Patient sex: F
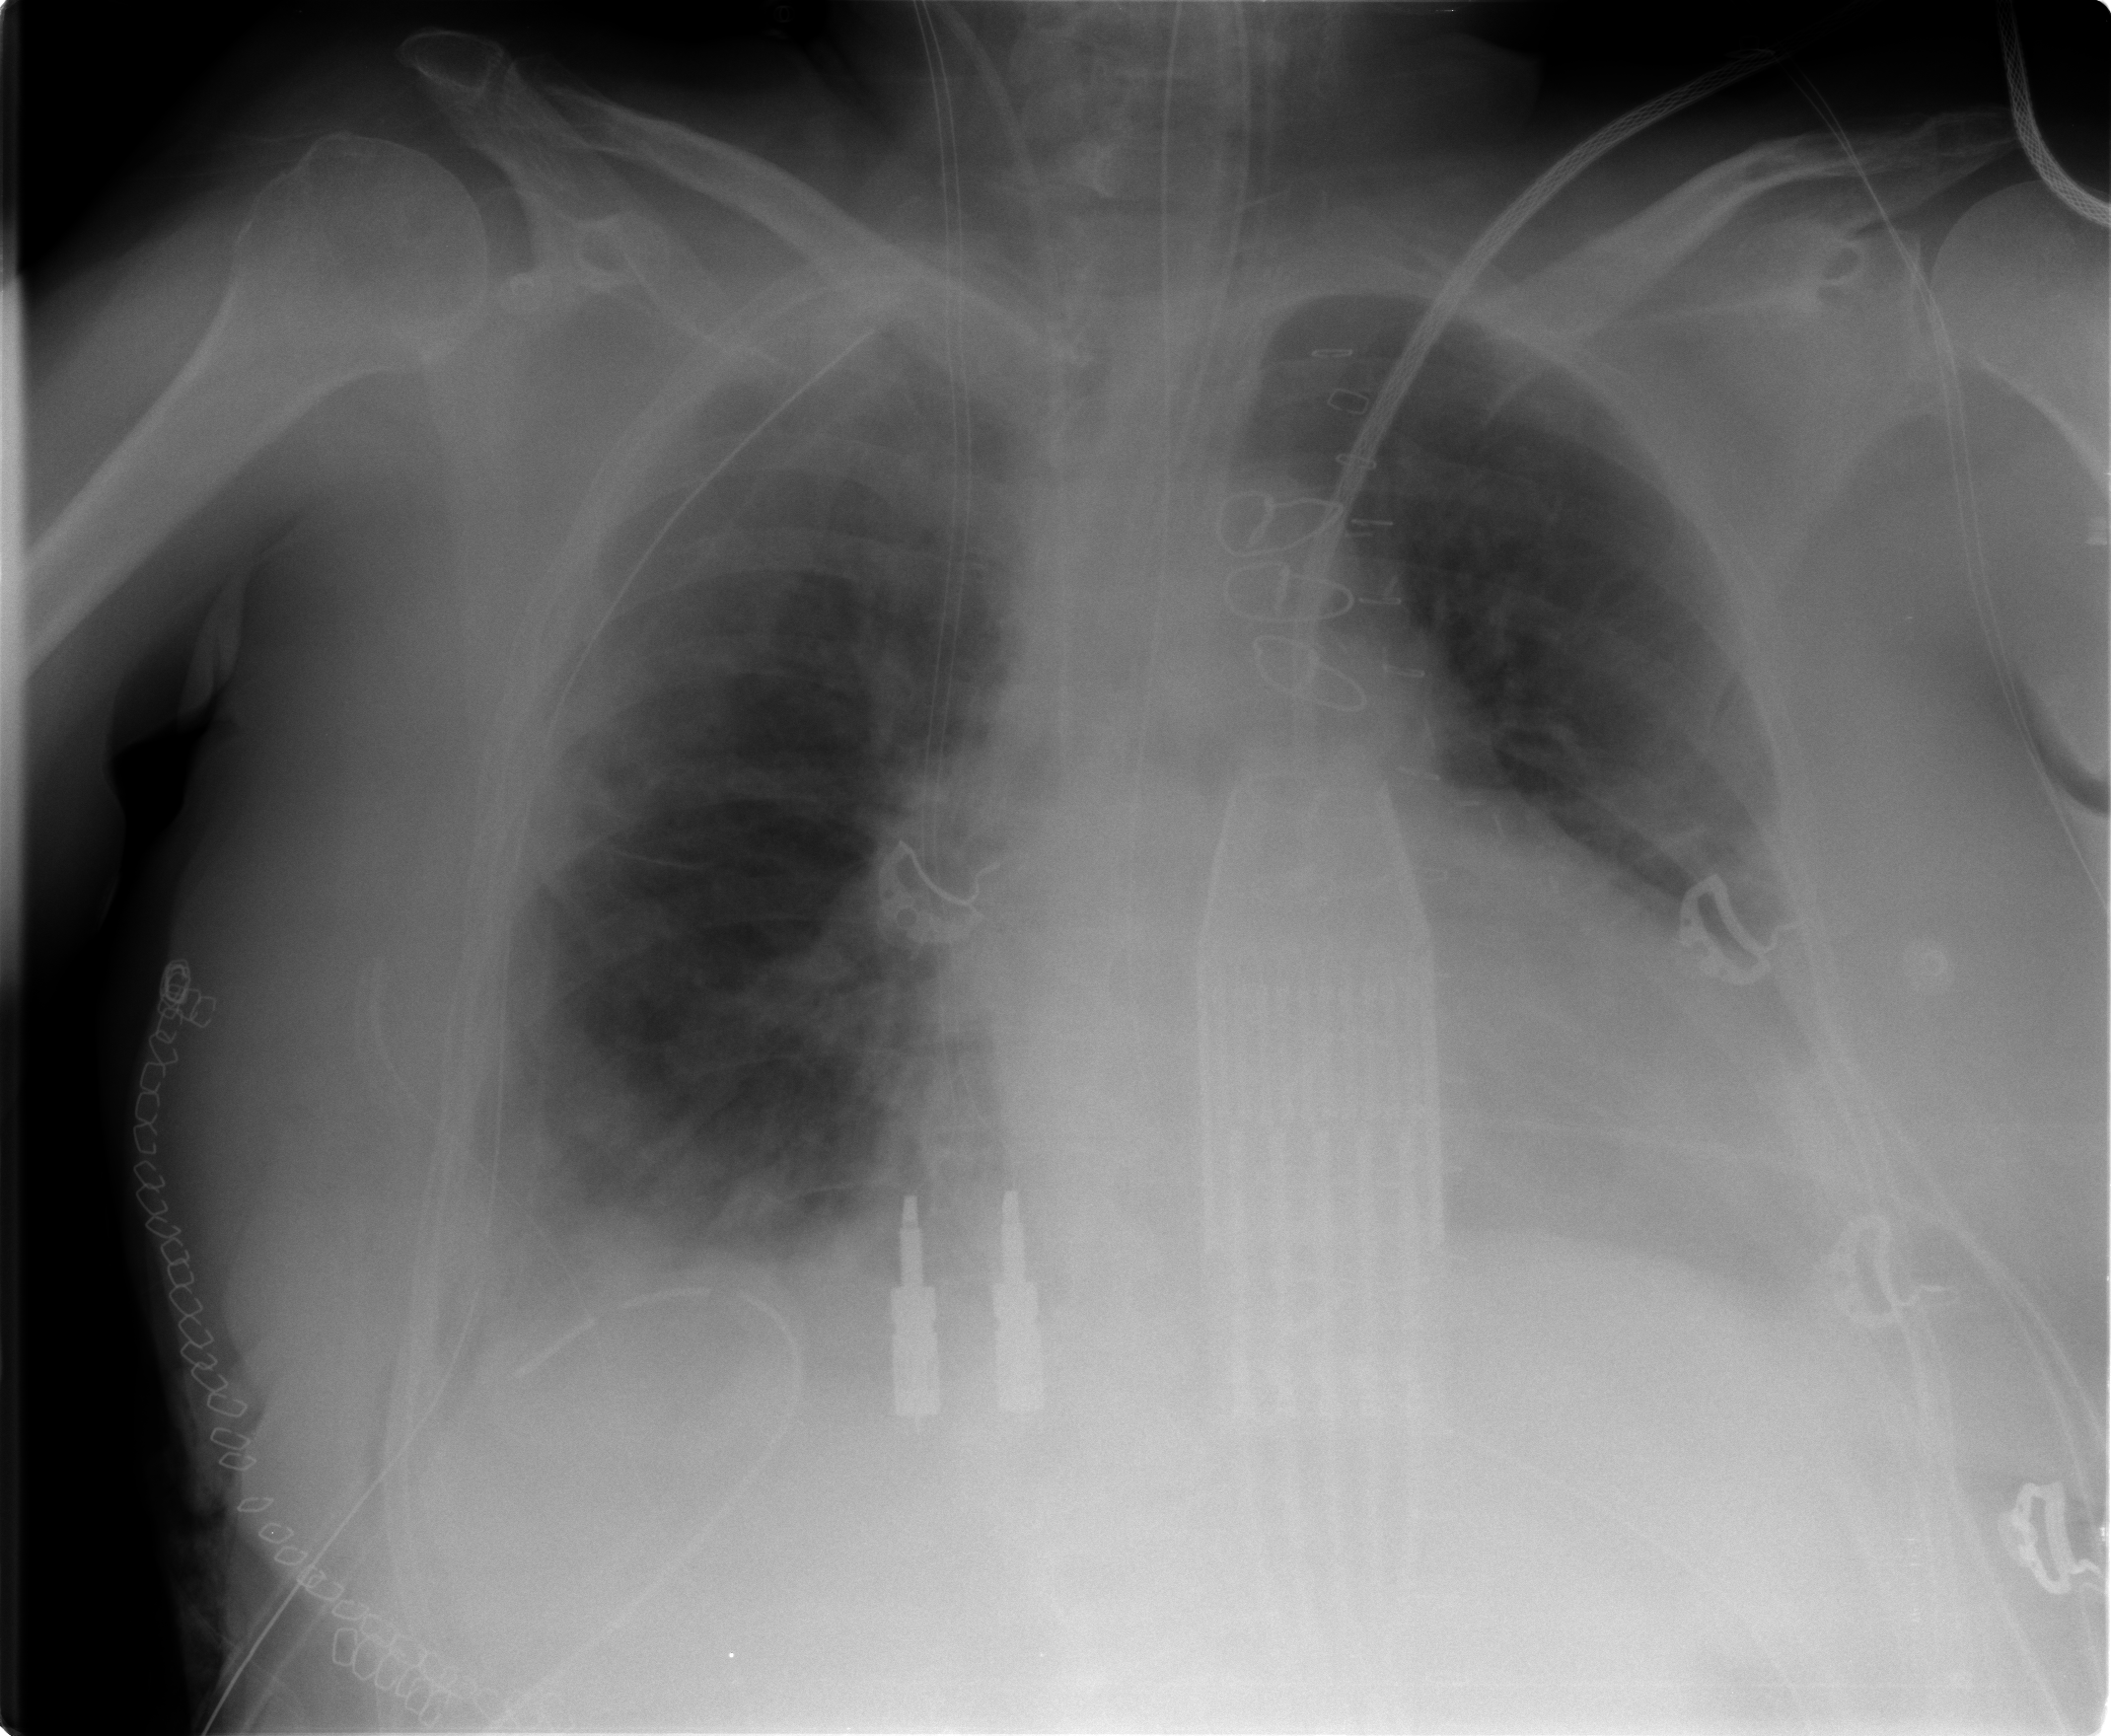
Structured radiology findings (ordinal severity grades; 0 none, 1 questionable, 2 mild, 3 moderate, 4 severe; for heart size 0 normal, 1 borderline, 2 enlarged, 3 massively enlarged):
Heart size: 2
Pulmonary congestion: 3
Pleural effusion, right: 2
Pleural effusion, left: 2
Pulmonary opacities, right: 0
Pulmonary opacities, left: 0
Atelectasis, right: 3
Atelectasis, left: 2